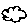
Label: cloud